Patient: sex F, age 52
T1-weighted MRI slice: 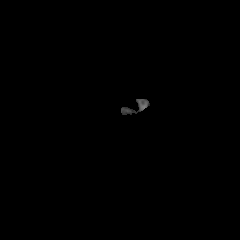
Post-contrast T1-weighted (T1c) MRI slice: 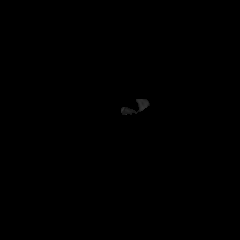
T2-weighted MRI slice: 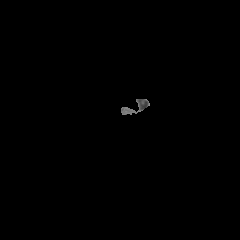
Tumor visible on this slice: no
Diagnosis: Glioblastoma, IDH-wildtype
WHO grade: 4